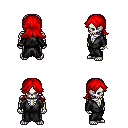
a pixel art fantasy rpg character, male body template, skeleton, gray robe, metal pants, red loose hair, bracelets, four views (front, back, left, right), 2x2 character sprite sheet, small pixel art, hard edges, no anti-aliasing